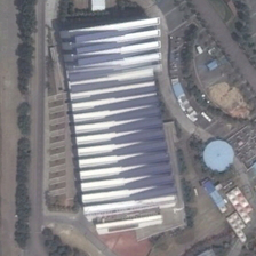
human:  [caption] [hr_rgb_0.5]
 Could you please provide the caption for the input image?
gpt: The tree path is located near the center of the rectangle.

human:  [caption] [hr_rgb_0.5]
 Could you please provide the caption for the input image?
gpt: There are several buildings, roads, trees and lawns.

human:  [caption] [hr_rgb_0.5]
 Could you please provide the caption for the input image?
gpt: The tree-lined road is close to the center of the rectangle.

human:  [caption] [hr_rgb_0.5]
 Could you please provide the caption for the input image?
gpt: it is a big white building and blue buildings, gray roads, green trees and grassland .

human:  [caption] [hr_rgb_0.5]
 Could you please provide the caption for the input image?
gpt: There are several buildings, roads, trees and grass.